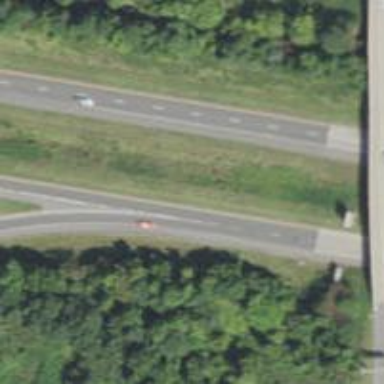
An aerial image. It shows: Asphalt motorway link.